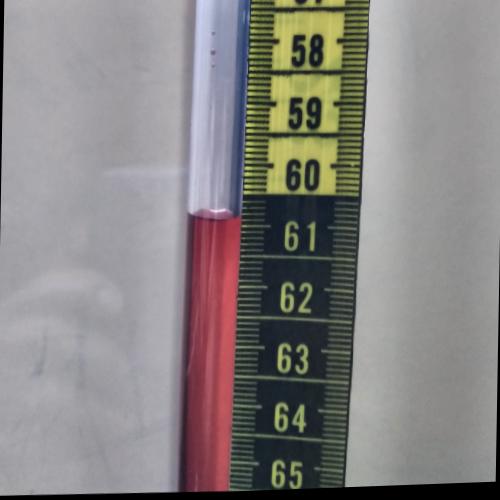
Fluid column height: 60.8 cm